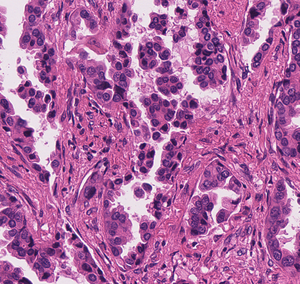
Tumor epithelial tissue: yes
Tumor-associated stroma tissue: yes
Normal tissue: no